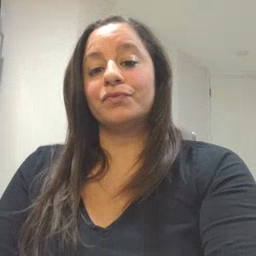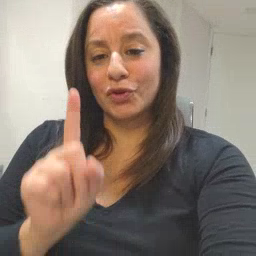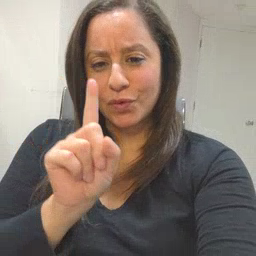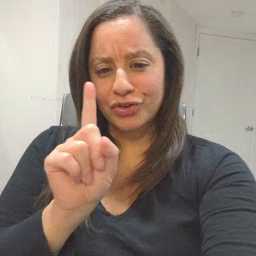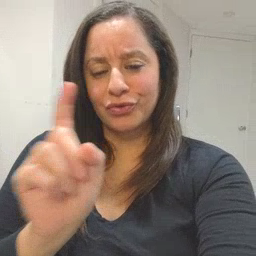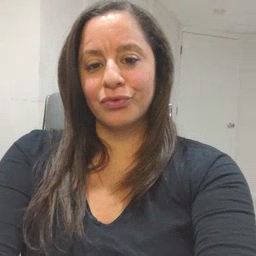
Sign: where